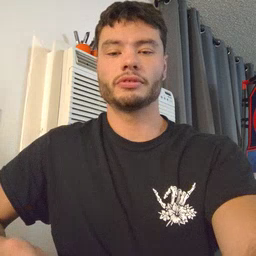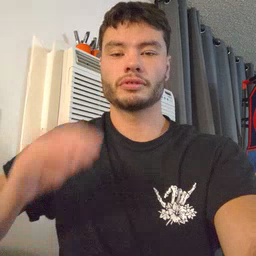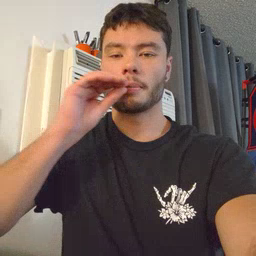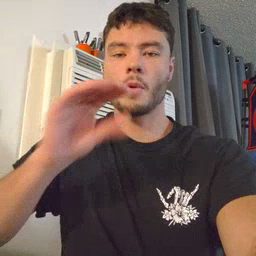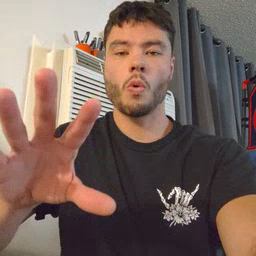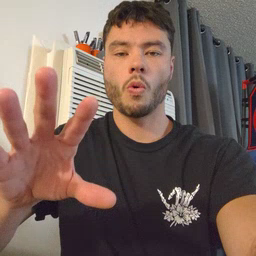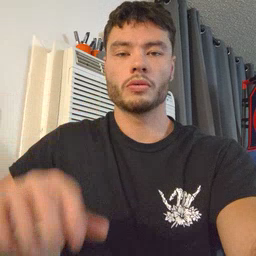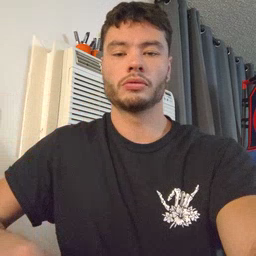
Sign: blow